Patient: sex F, age 54
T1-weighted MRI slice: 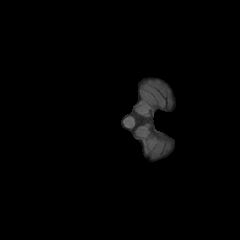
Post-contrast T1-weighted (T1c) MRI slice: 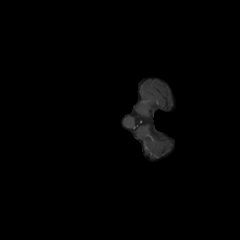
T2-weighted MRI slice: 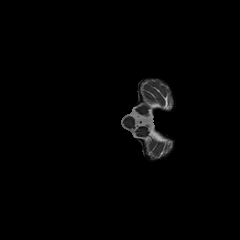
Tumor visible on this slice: no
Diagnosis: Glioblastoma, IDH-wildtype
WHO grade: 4